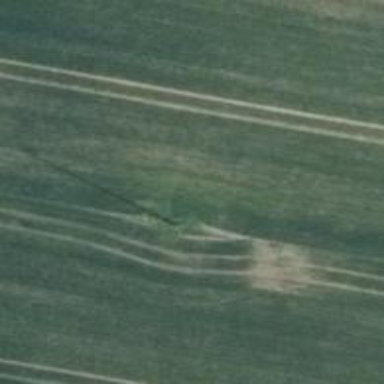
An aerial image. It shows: Power pole.